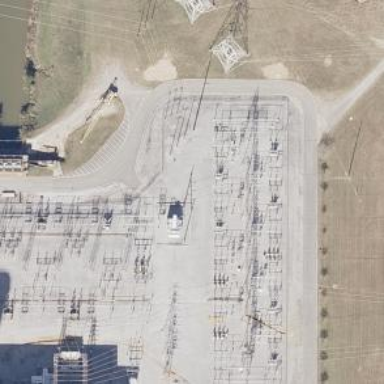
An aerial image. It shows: Switch for power supply.